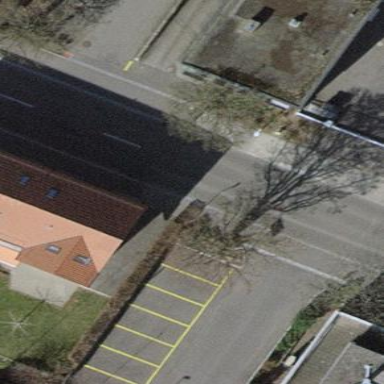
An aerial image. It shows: Parking area with surface.